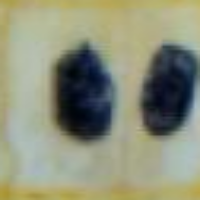
Label: telophase